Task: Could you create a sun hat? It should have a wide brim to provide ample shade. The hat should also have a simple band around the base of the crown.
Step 175:
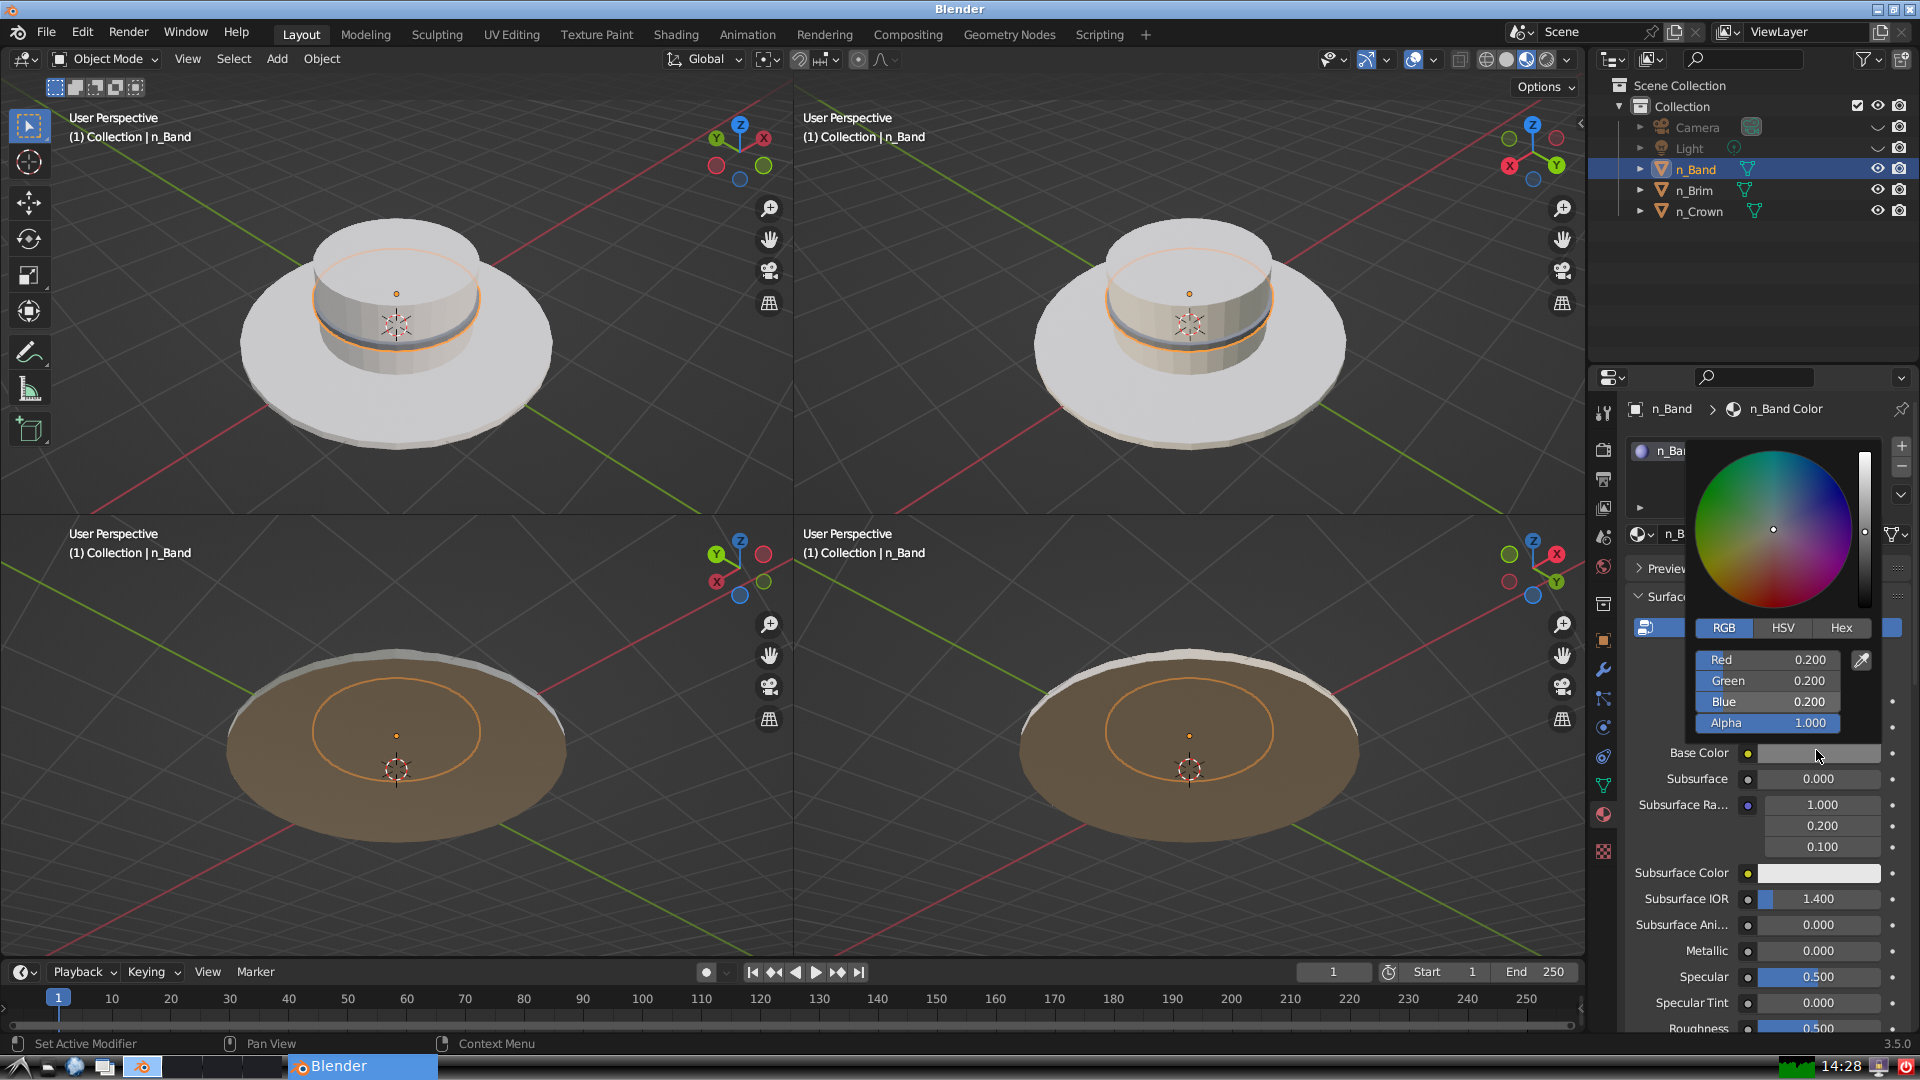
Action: click: no